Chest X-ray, PA view. Patient: 21 years old, sex M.
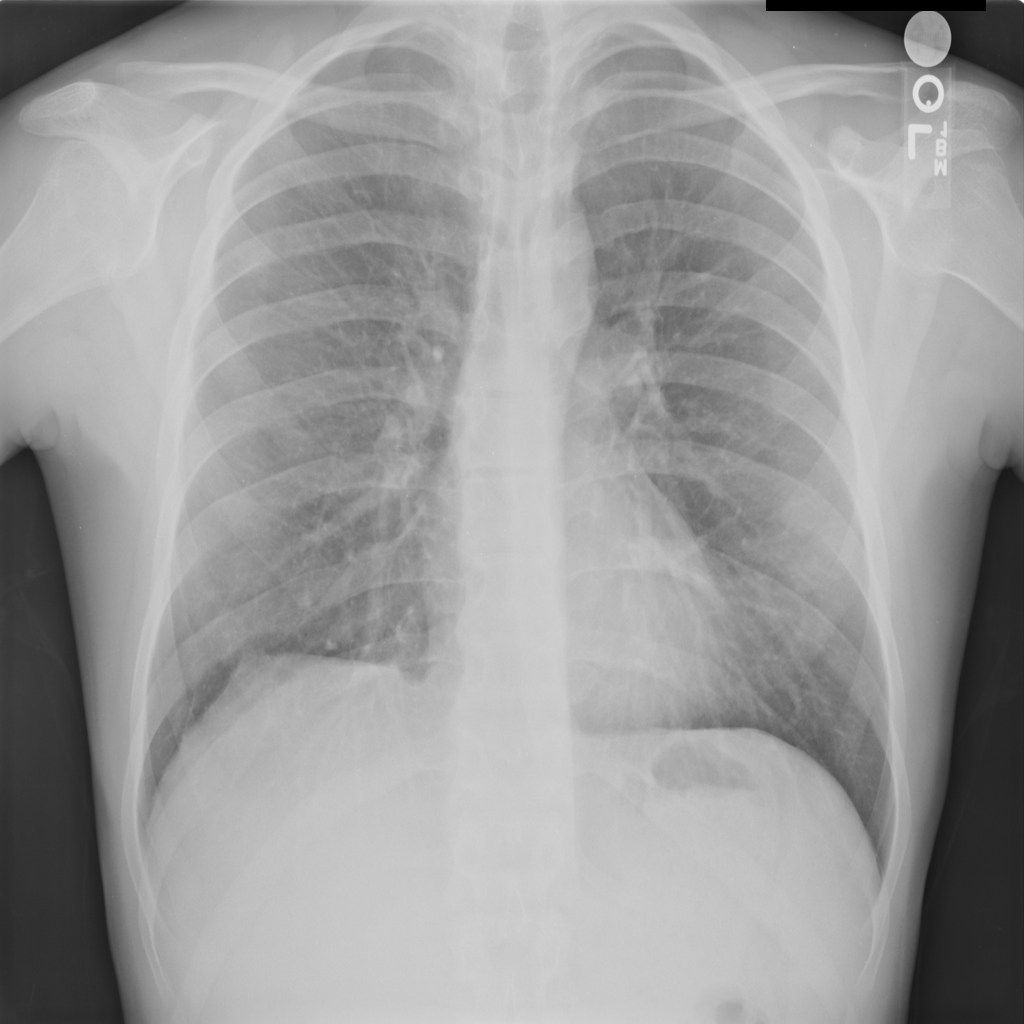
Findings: No Finding